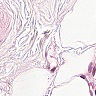
Metastatic tissue present: no